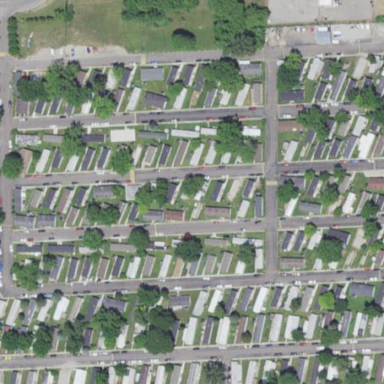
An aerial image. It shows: Residential area designated as trailer park.